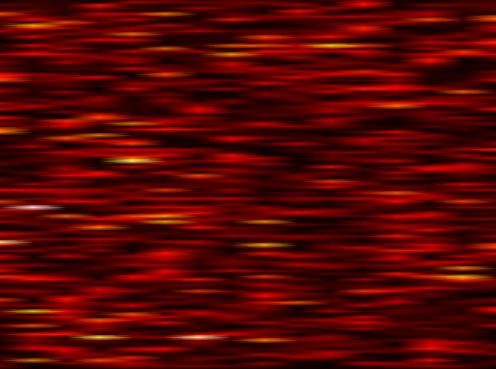
Label: UFMC